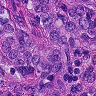
Metastatic tissue present: yes